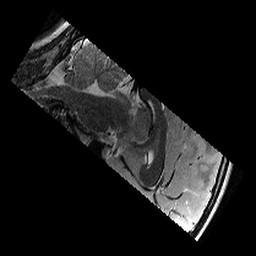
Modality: T2w
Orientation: sagittal
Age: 12
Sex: female
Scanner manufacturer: siemens
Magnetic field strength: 3 T
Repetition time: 9.23 s
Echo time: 0.067 s